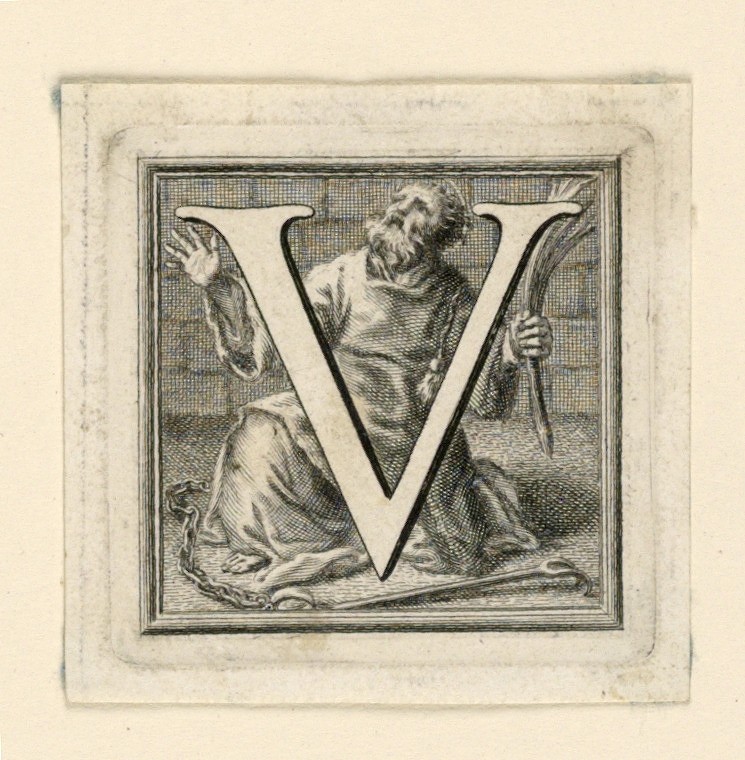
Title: Decorated Capital Letter V
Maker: Jakob Frey, Swiss, active Italy, 1681 - 1752
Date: ca. 1715
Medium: Engraving on paper
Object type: Print
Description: Letter V before St. Vincent kneeling in prison. He holds a palm; fetters and fork lie before him.